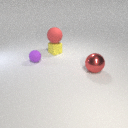
large red metal sphere in front of small purple rubber sphere